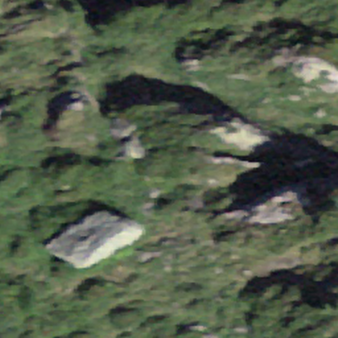
Label: bouldering_area